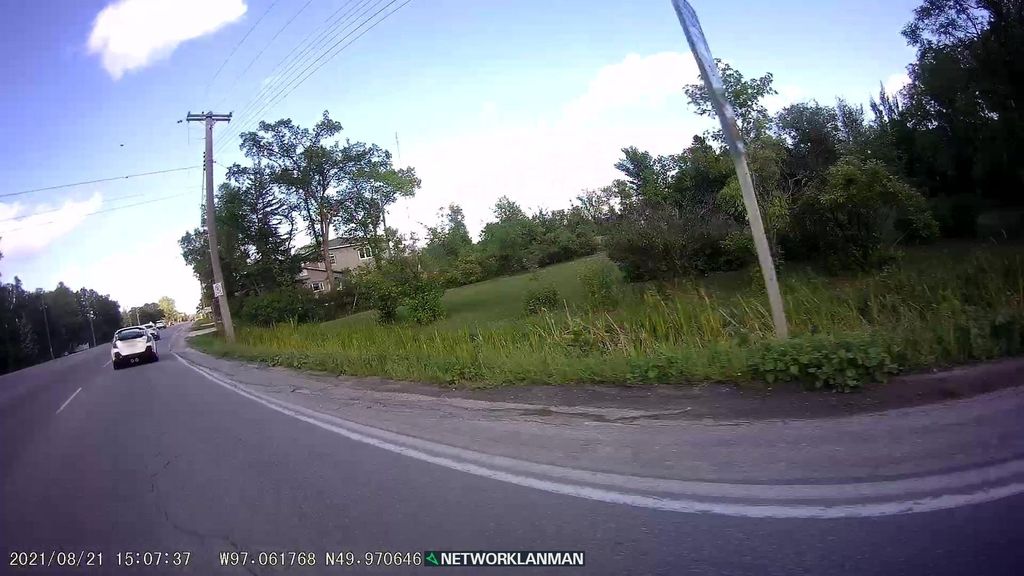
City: winnipeg